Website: apple
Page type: customer-info-address
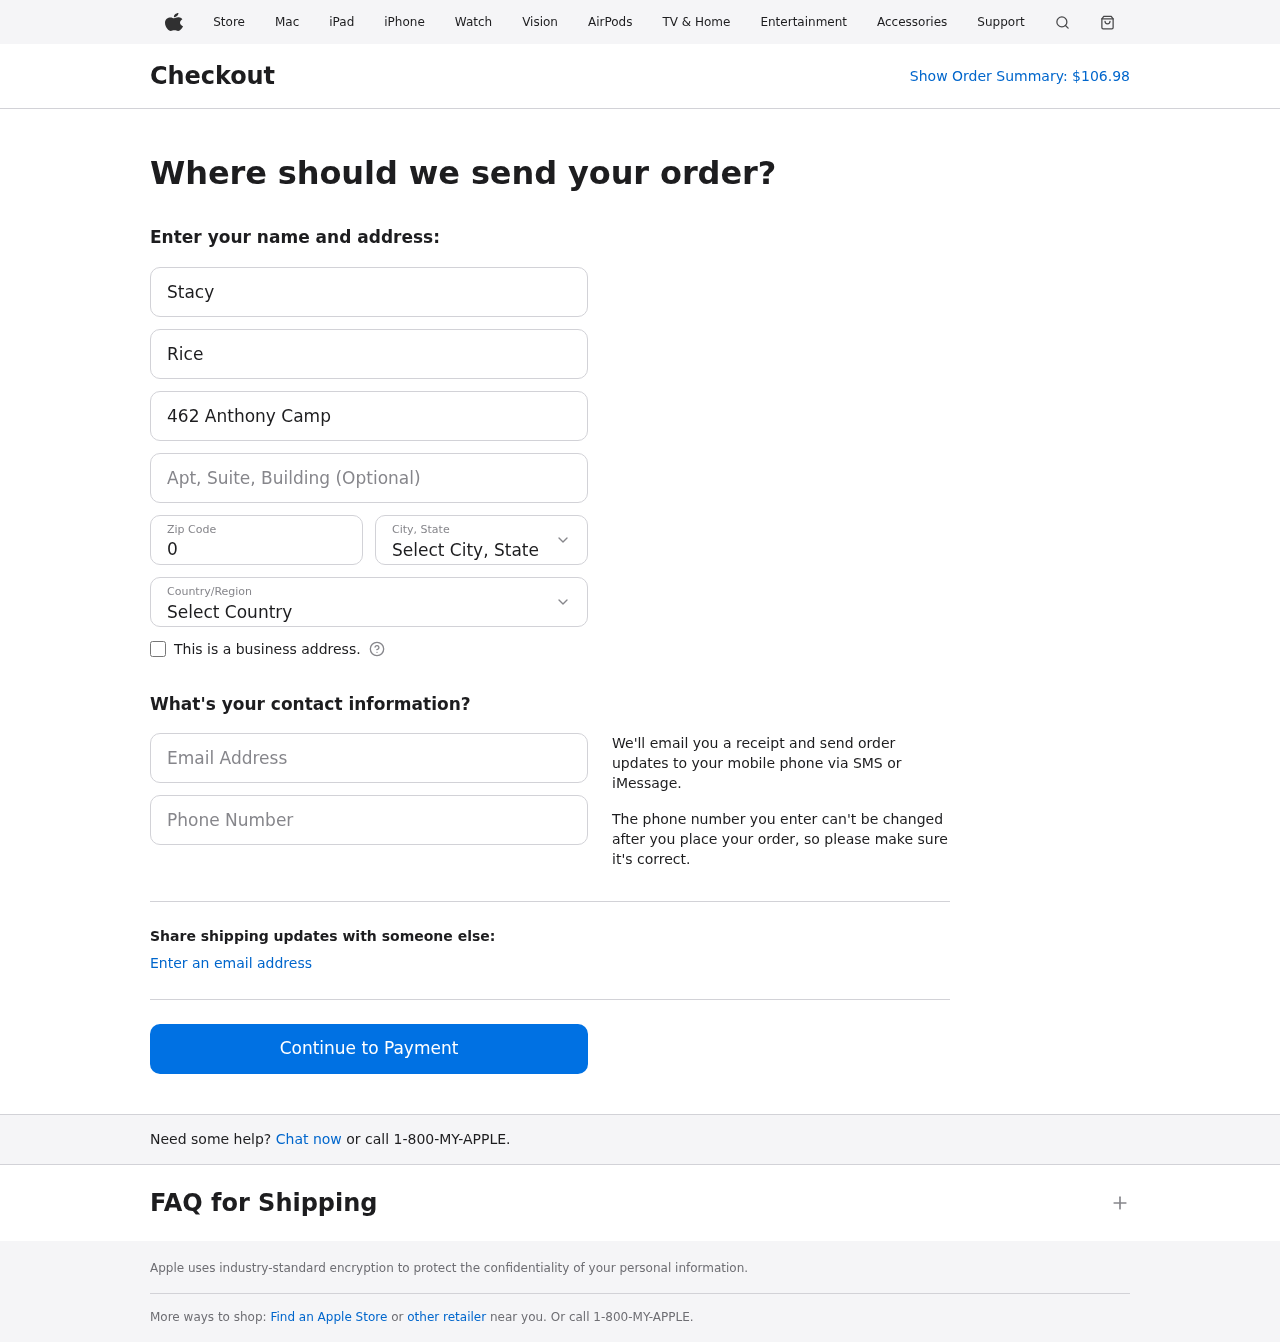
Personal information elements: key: PII_CITY_STATE
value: Sherichester, KS
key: PII_COUNTRY
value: United States
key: PII_EMAIL
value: stacyrice@hotmail.com
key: PII_FIRSTNAME
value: Stacy
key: PII_LASTNAME
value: Rice
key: PII_PHONE
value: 2033382869
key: PII_POSTCODE
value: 07375
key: PII_STREET
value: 462 Anthony Camp
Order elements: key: ORDER_TOTAL
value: $106.98